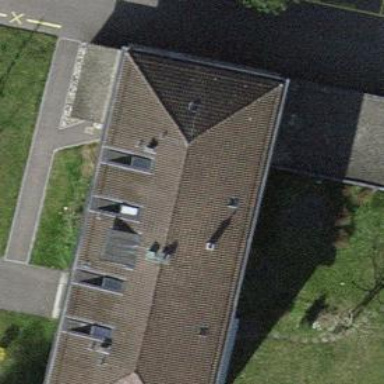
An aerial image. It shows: Hipped roof on apartment building.